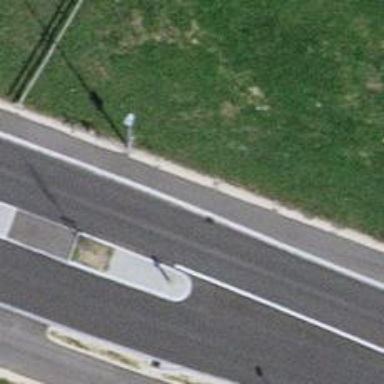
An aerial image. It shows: Sidewalk.